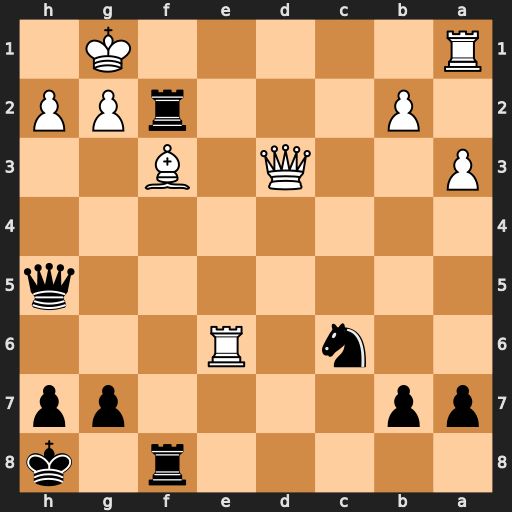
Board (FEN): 5r1k/pp4pp/2n1R3/7q/8/P2Q1B2/1P3rPP/R5K1
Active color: b
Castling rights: -
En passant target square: -
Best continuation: R8xf3 Qxf3 Rxf3